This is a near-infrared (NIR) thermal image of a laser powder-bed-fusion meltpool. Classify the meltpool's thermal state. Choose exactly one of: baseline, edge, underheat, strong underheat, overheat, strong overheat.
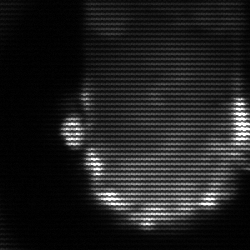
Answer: baseline